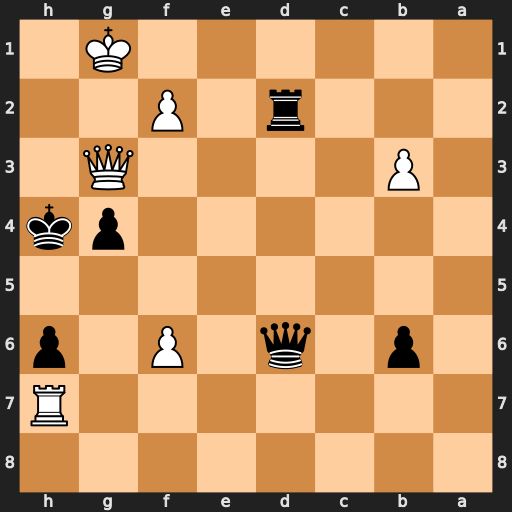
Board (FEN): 8/7R/1p1q1P1p/8/6pk/1P4Q1/3r1P2/6K1
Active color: b
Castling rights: -
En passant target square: -
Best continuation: Qxg3+ fxg3+ Kxg3